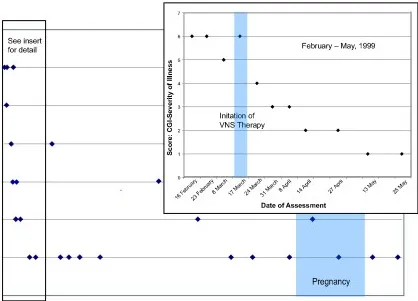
The patient's score on the CGI-S scale also indicated a substantial improvement after the initiation of VNS therapy. Pregnancy from May 30, 2002 to January 24, 2003 did not significantly affect the patient's CGI scores.
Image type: chart (chart)